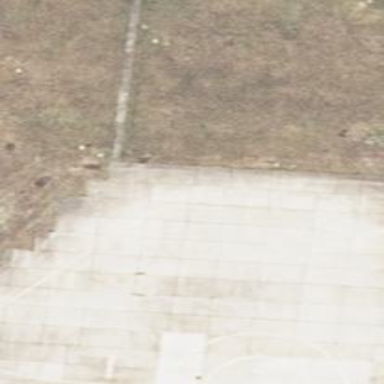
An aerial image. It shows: Apron at the airport with concrete surface.